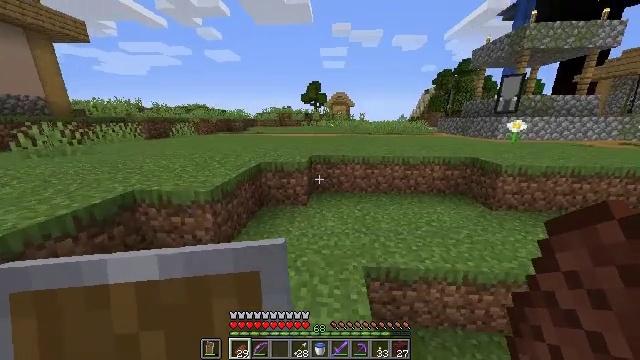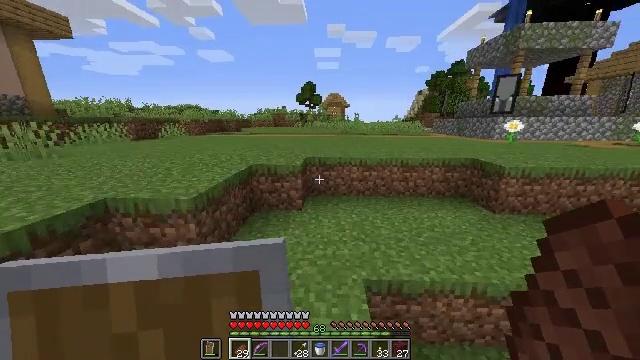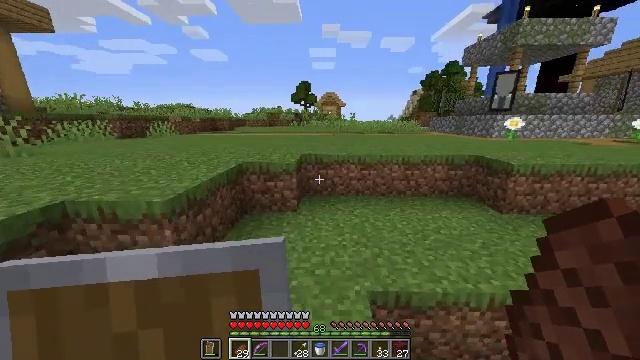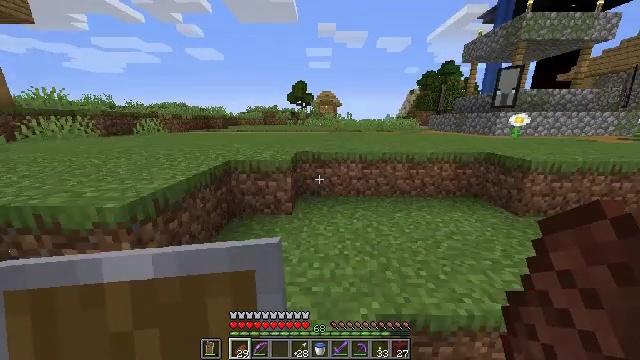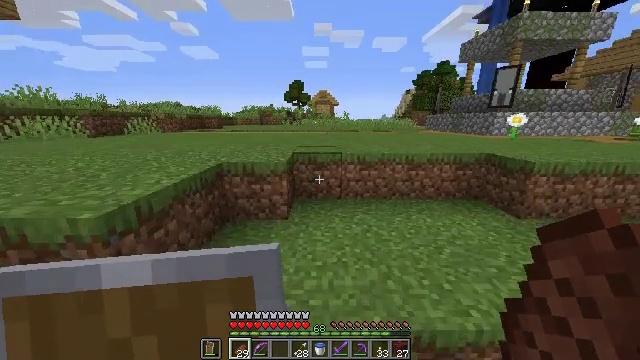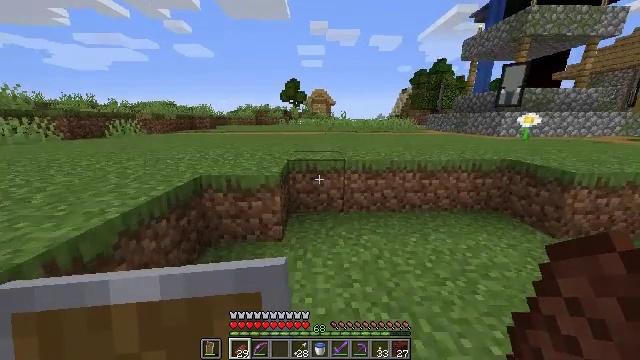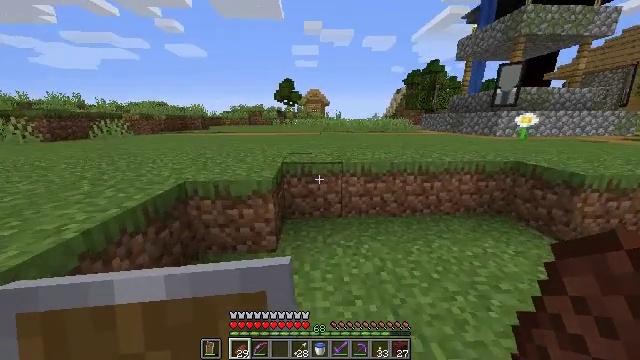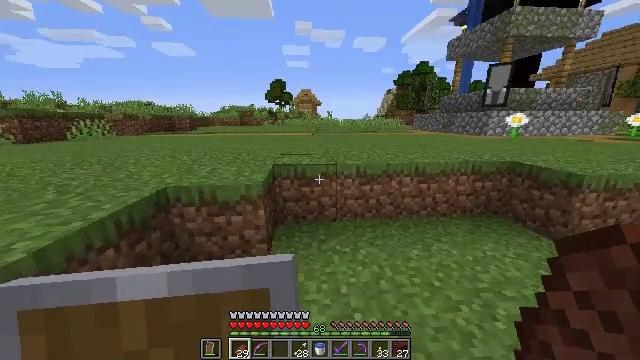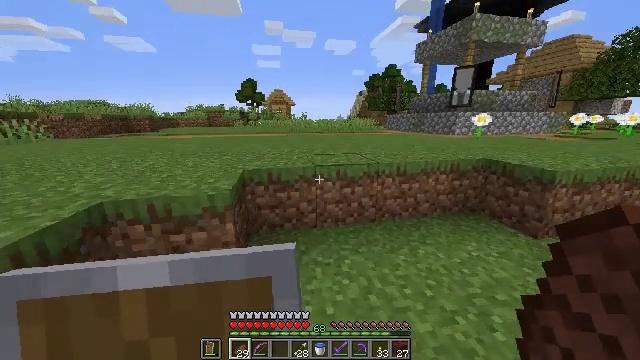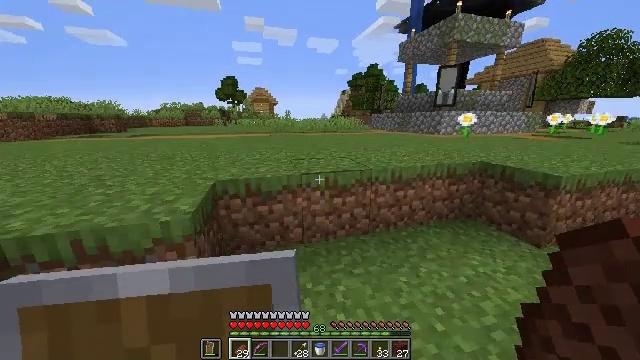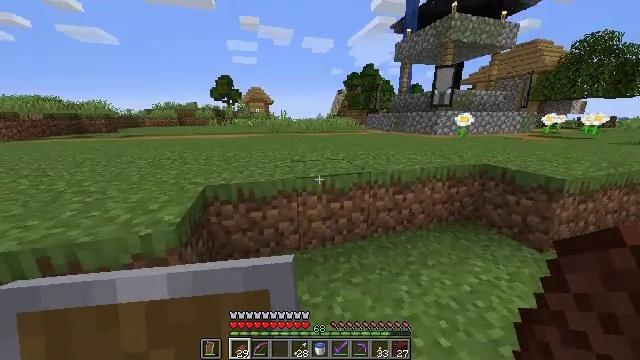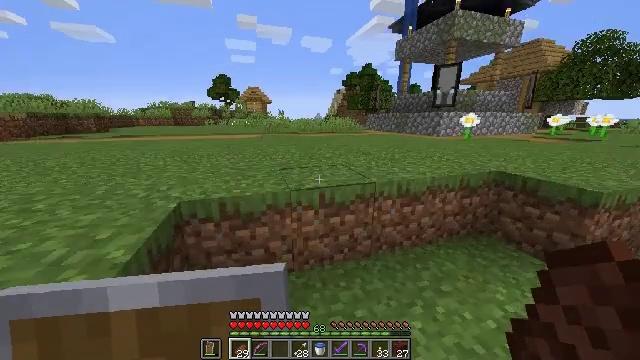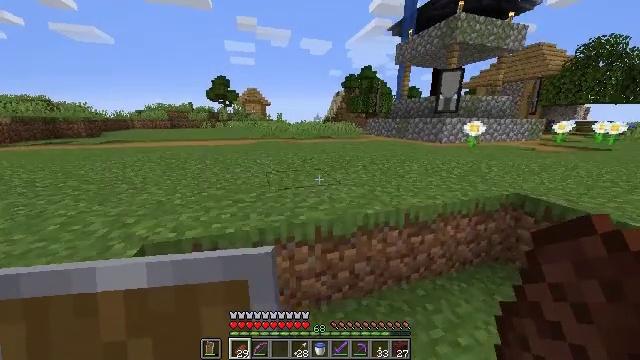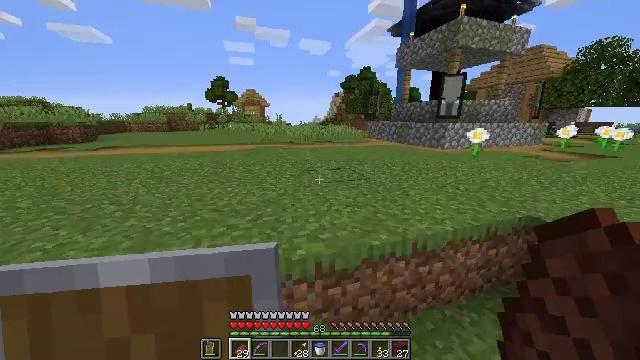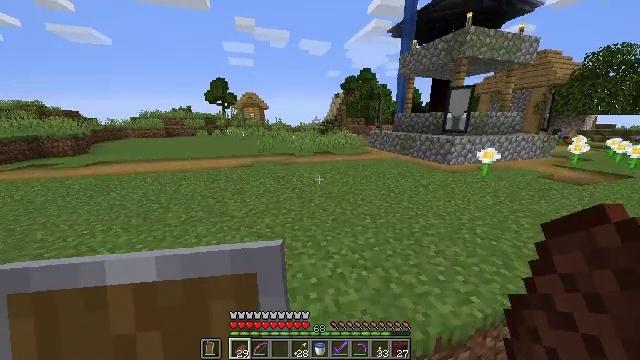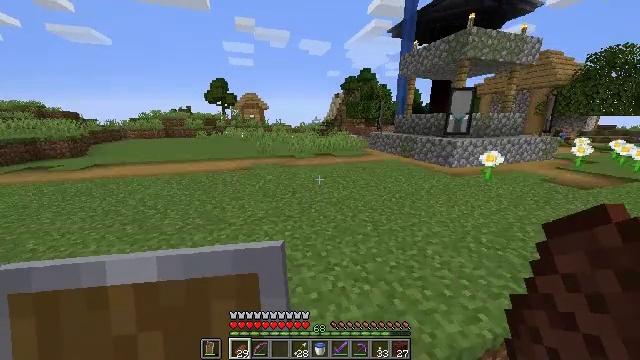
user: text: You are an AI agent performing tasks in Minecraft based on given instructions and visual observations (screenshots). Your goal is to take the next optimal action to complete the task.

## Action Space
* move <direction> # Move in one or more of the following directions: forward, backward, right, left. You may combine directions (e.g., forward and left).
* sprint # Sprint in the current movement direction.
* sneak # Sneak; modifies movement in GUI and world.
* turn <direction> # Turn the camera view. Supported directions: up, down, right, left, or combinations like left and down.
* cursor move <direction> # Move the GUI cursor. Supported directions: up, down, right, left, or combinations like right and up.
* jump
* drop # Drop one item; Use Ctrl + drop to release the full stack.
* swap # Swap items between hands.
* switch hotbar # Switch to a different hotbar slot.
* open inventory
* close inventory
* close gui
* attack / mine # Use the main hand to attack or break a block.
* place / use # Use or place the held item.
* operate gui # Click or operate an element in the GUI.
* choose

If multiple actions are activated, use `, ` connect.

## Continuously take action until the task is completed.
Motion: motion action
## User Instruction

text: Gather a pumpkin block.
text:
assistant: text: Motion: move forward, turn right
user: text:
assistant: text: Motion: move forward, turn right
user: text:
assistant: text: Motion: move forward
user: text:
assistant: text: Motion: move forward
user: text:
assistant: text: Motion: move forward
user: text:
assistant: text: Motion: move forward, turn right
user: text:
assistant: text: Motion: move forward, turn right
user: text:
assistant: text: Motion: move forward, turn right
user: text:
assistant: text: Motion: move forward, turn right
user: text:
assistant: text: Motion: move forward, turn right
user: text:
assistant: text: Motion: move forward
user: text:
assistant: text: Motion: move forward, jump
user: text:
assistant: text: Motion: move forward, jump
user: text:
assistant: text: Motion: move forward, jump
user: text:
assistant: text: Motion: move forward, jump
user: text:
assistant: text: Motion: move forward, jump
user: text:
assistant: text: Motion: move forward
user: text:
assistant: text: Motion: move forward
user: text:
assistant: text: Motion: move forward
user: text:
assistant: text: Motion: move forward
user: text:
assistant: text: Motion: move forward
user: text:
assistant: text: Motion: move forward
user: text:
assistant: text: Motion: move forward
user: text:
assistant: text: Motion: move forward
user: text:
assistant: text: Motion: no_op
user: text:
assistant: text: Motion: close inventory
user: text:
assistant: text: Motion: close inventory
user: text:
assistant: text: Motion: close inventory
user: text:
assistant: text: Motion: no_op
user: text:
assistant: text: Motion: no_op